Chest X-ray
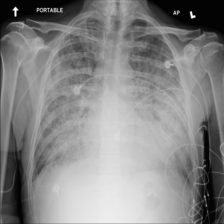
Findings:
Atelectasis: negative
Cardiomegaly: negative
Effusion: negative
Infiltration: negative
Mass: negative
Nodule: negative
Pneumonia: negative
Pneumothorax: negative
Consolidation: negative
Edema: positive
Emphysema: negative
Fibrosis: negative
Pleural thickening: negative
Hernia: negative